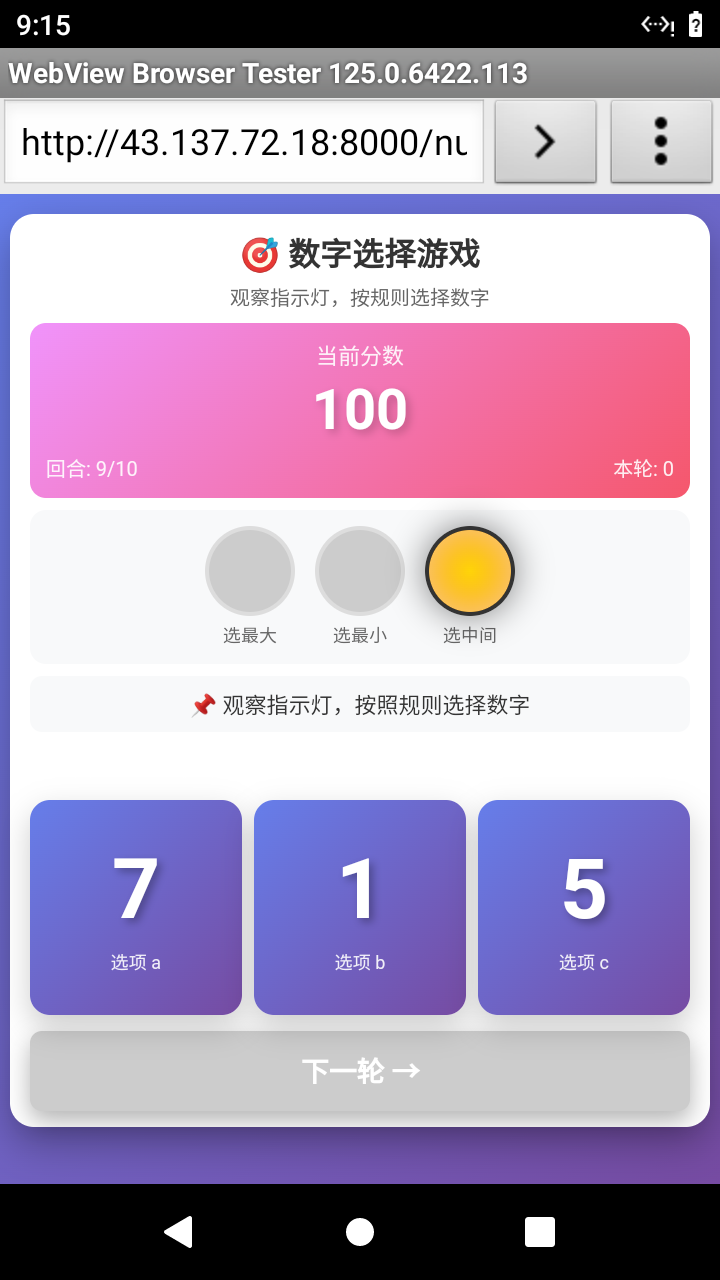

Select the correct number based on the traffic light color.
Answer: 2